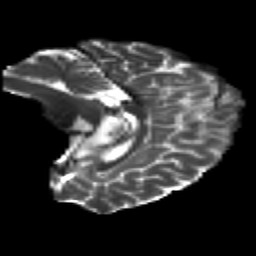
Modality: T2w
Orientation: sagittal
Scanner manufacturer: ge
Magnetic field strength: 3 T
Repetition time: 17 s
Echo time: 0.0855 s